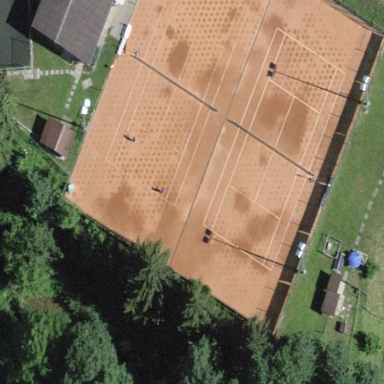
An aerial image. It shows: Tennis court on pitch designated for leisure land.